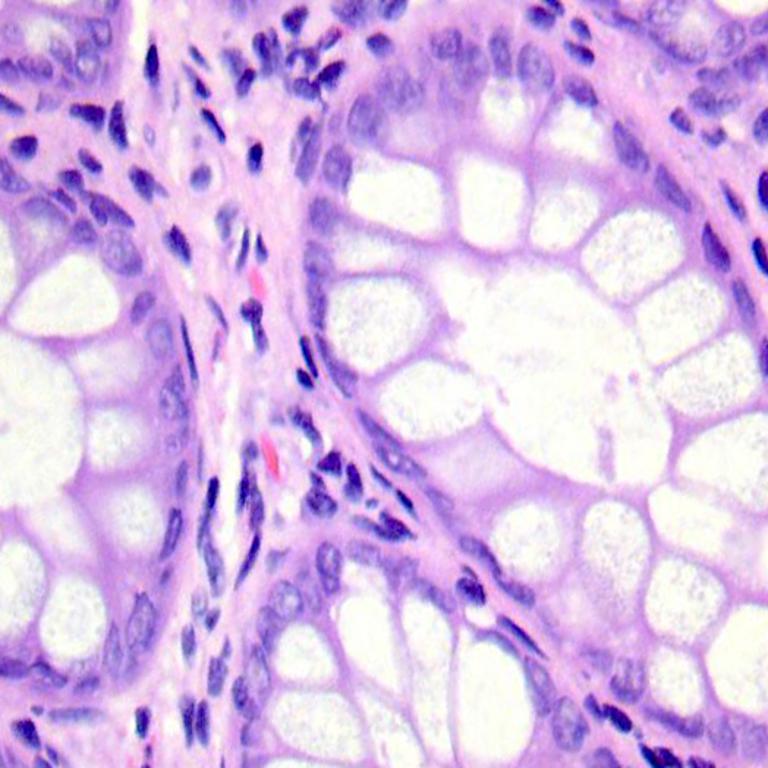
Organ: colon
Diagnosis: benign